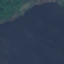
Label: SeaLake